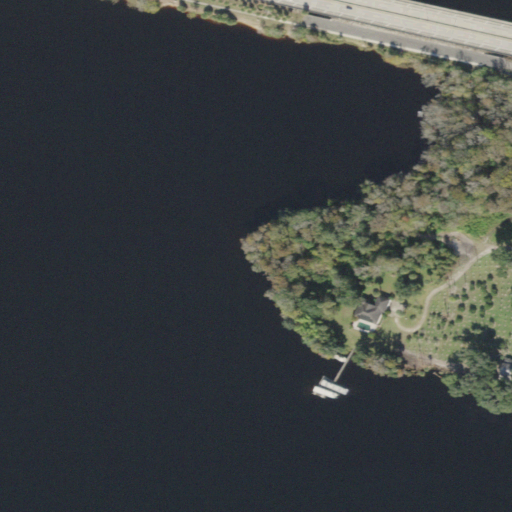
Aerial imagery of cape in Florida named Harts Point containing open water, mixed forest, evergreen forest, barren land, herbaceous wetlands, high intensity development, medium intensity development, and open development